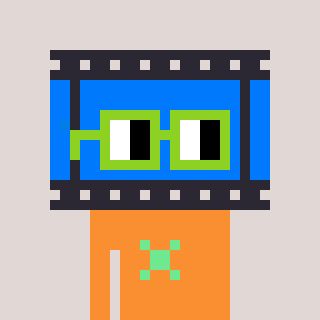
a pixel art character with square light green glasses, a film strip-shaped head and a orange-colored body on a warm background